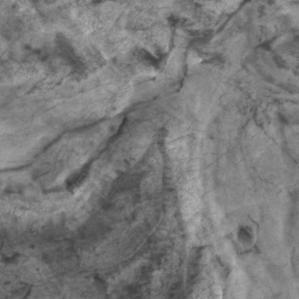
Label: non_frost